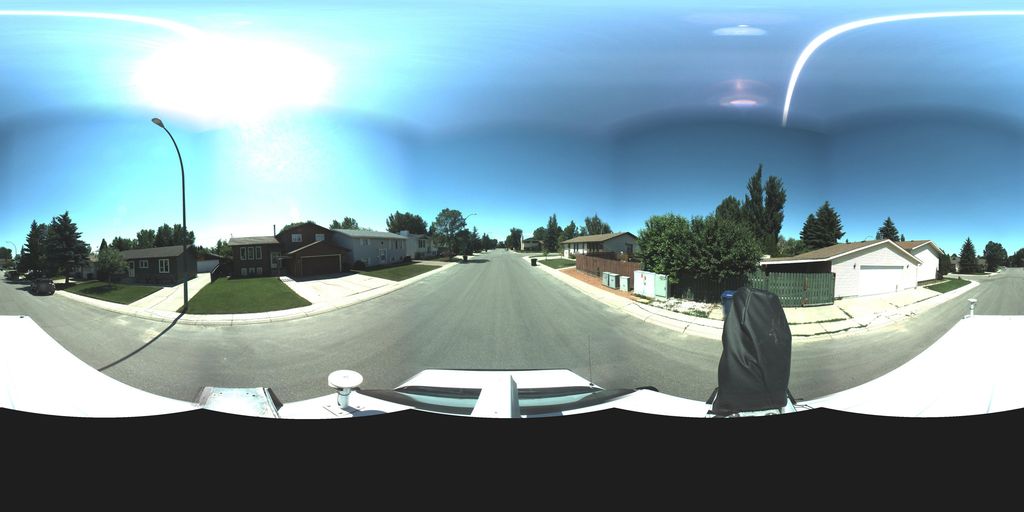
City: saskatoon